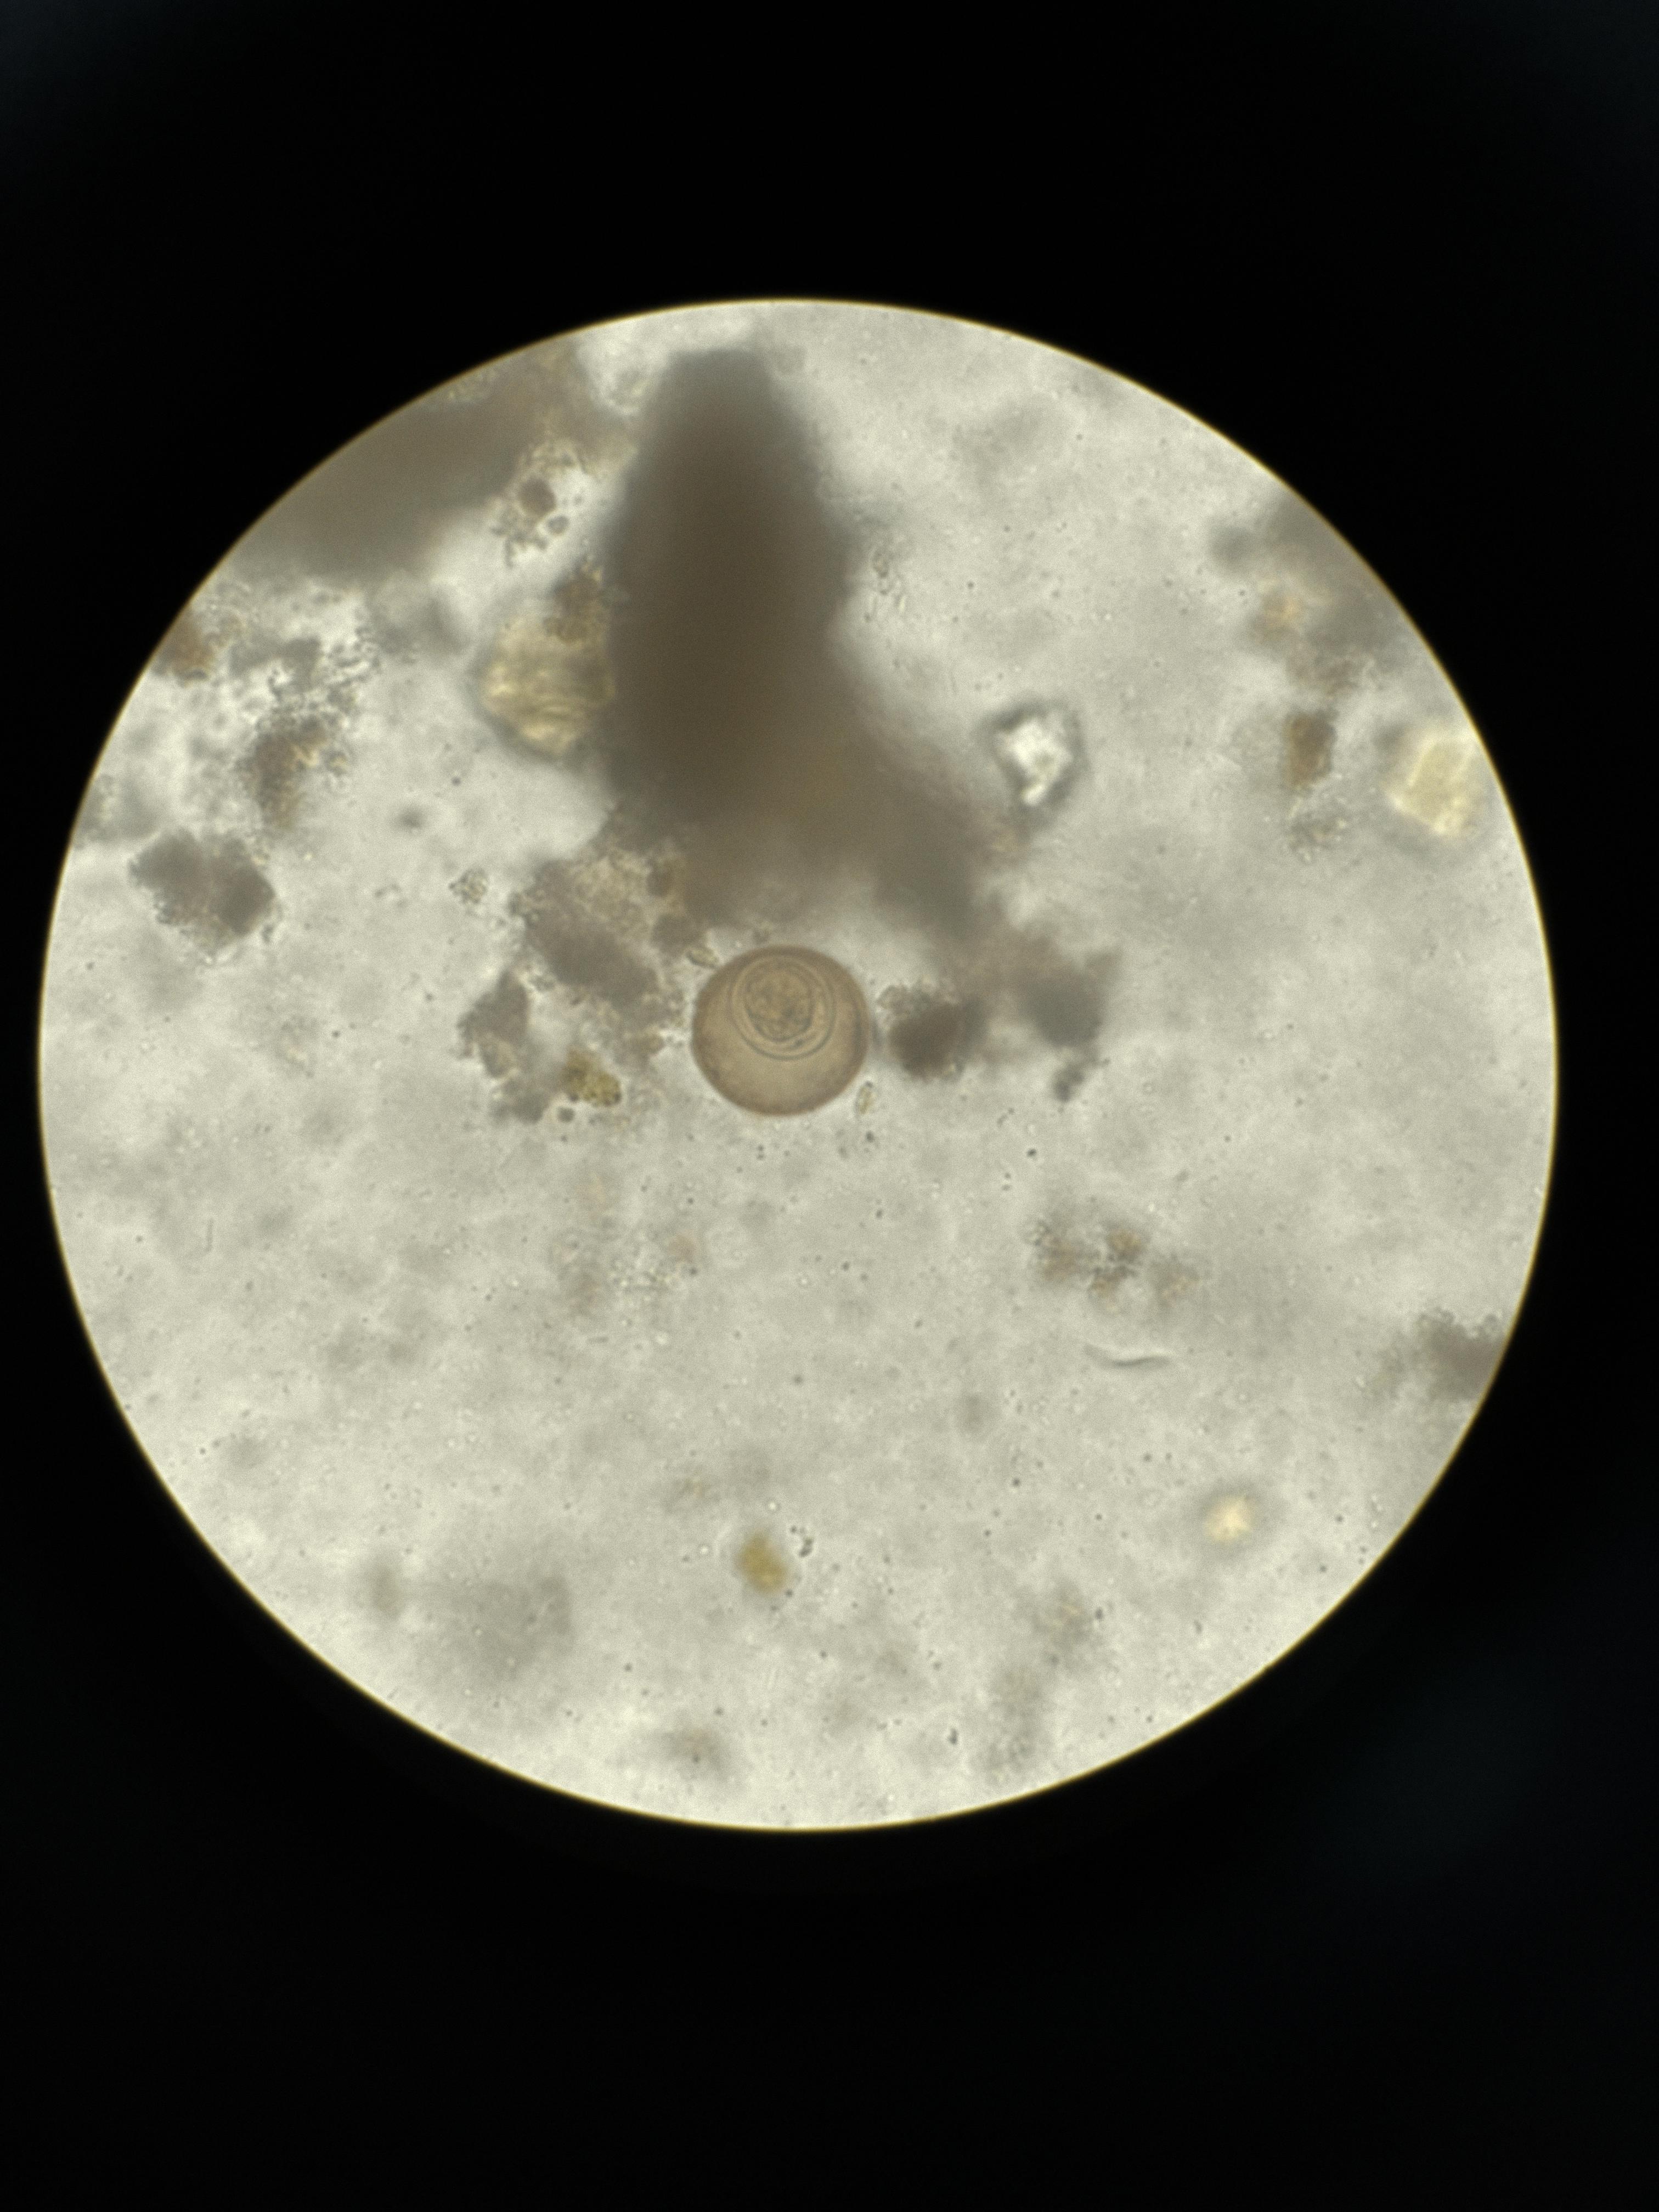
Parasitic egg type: Hymenolepis diminuta